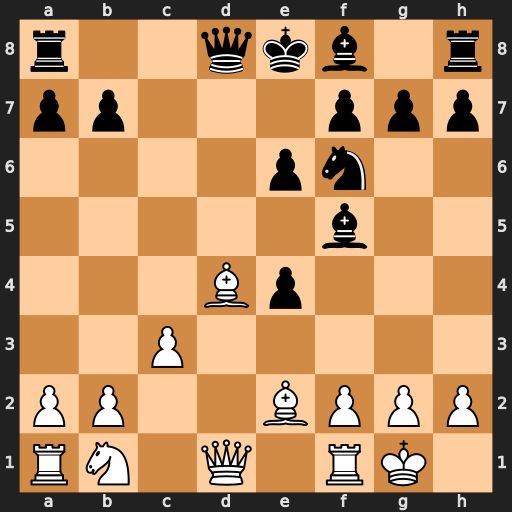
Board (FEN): r2qkb1r/pp3ppp/4pn2/5b2/3Bp3/2P5/PP2BPPP/RN1Q1RK1
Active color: w
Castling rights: kq
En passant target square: -
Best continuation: Bxf6 Qxd1 Rxd1 gxf6 Bb5+ Ke7 Rd7+